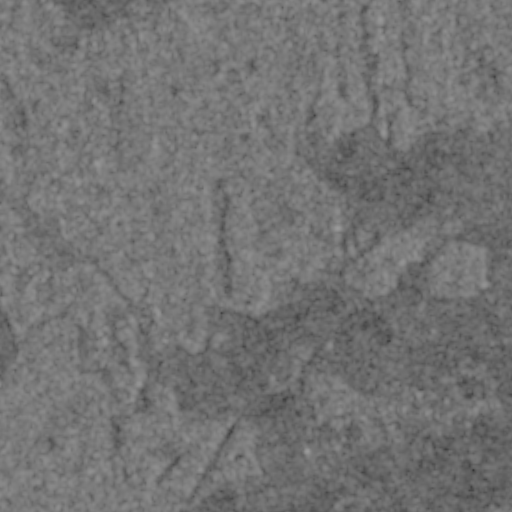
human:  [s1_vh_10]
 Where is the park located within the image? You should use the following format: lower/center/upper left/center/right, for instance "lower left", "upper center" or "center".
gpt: The park is located in the lower right of the image.
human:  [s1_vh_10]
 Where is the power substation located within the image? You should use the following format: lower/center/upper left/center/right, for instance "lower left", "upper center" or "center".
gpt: The power substation is located in the lower right of the image.
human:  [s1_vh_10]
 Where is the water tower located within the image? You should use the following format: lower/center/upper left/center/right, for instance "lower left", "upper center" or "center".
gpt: The water tower is located in the lower center of the image.
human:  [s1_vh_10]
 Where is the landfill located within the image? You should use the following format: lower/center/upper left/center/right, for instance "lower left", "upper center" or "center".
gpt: There is no landfill in the image.

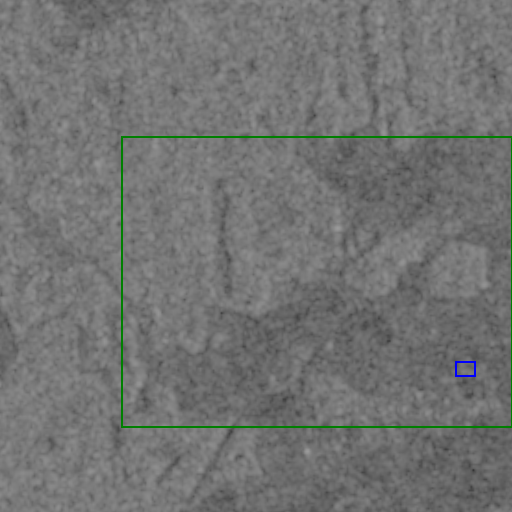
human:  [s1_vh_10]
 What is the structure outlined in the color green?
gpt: The structure outlined in green is a crop field.
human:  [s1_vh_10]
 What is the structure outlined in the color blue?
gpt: The structure outlined in blue is a park.
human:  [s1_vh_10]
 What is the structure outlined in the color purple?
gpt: There is no purple outline.